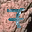
Label: 7